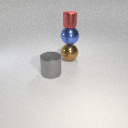
large blue metal sphere above large brown metal sphere